Question: Ok I have a df like this
'''
a <- c(1,2,2,3)
b <- c(4,5,6,7)
ab <- data.frame(a, b)
ab
'''
I plot a simple histogram with ggplot and try colour by x variable.
'''
ggplot(ab, aes(x=a, fill=a)) +geom_histogram()
'''
The output plot does not colour. Im clearly making a small error somewhere.

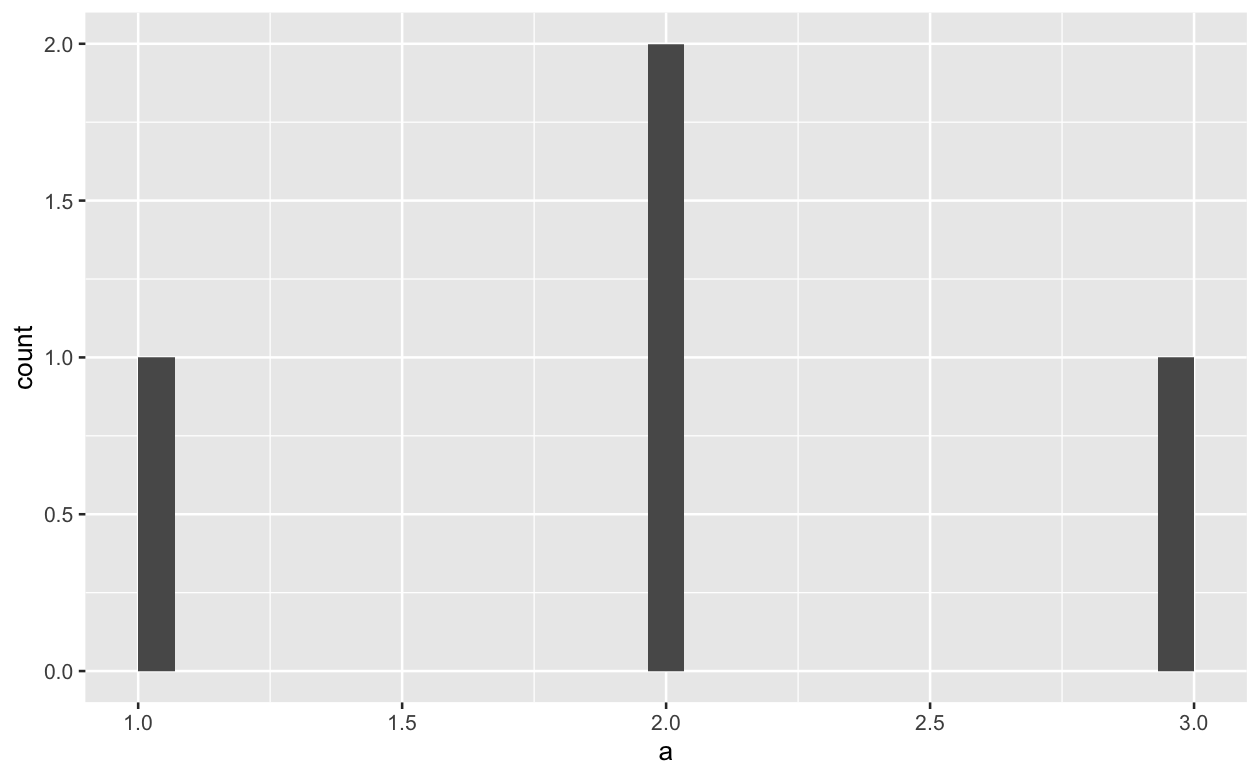
Answer: Another way of doing it, 'a' need to be factor
'''
library(ggplot2)
a <- c(1,2,2,3)
b <- c(4,5,6,7)
ab <- data.frame(a, b)
ab
ggplot(ab, aes(x=a, fill=as.factor(a))) +
geom_histogram()
'''
<URL>